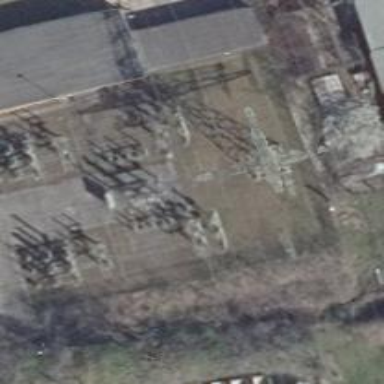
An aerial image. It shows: Switch for power supply.